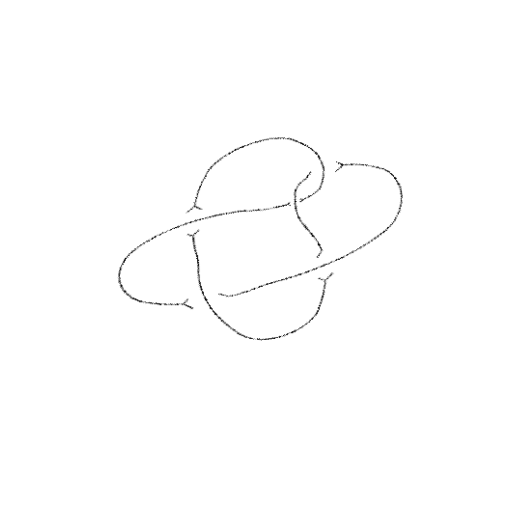
Crossing number: 5